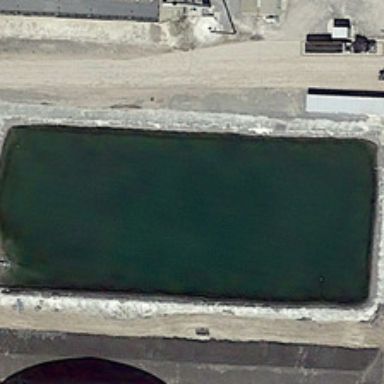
A road is near a rectangular pond .